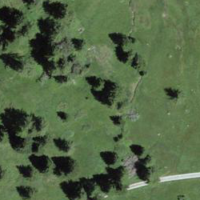
EUNIS habitat code: 26
Species observed at this site:
Laserpitium latifolium
Pimpinella major
Galium boreale
Carduus defloratus
Geum rivale
Colchicum autumnale
Arnica montana
Hippocrepis comosa
Pilosella officinarum